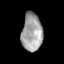
Tissue: skin
Cell type: Epithelial cells
Senescence score: 0.6867
Nuclear area (px): 770
Mean DAPI intensity: 160.847